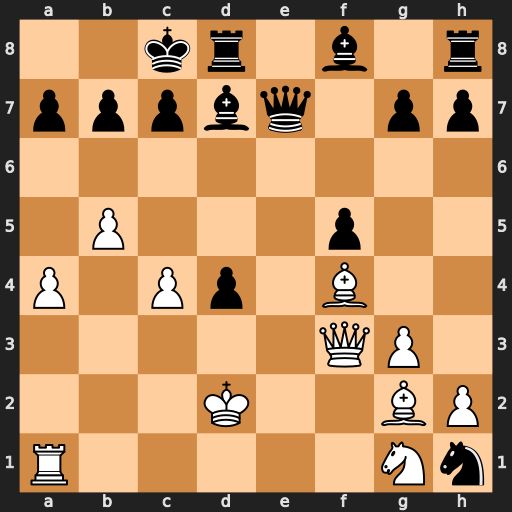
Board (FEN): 2kr1b1r/pppbq1pp/8/1P3p2/P1Pp1B2/5QP1/3K2BP/R5Nn
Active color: w
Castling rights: -
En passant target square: -
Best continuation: Qxb7#